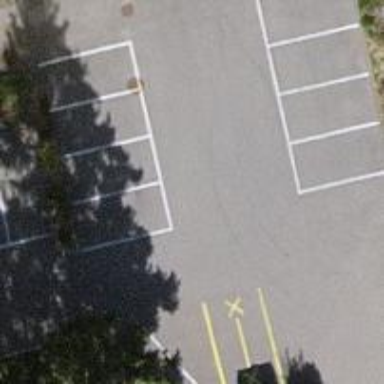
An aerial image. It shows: Road serving as parking aisle.